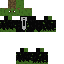
A female zombie skin with green skin, wearing brown helmet dressed in a green robe top and black pants, featuring a fangs.